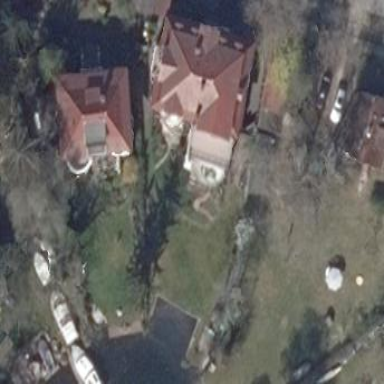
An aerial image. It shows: House with mansard roof.